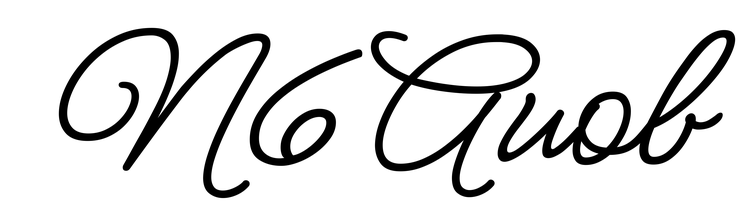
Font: MeowScript-Regular